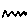
Label: zigzag